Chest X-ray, PA view. Patient: 34 years old, sex F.
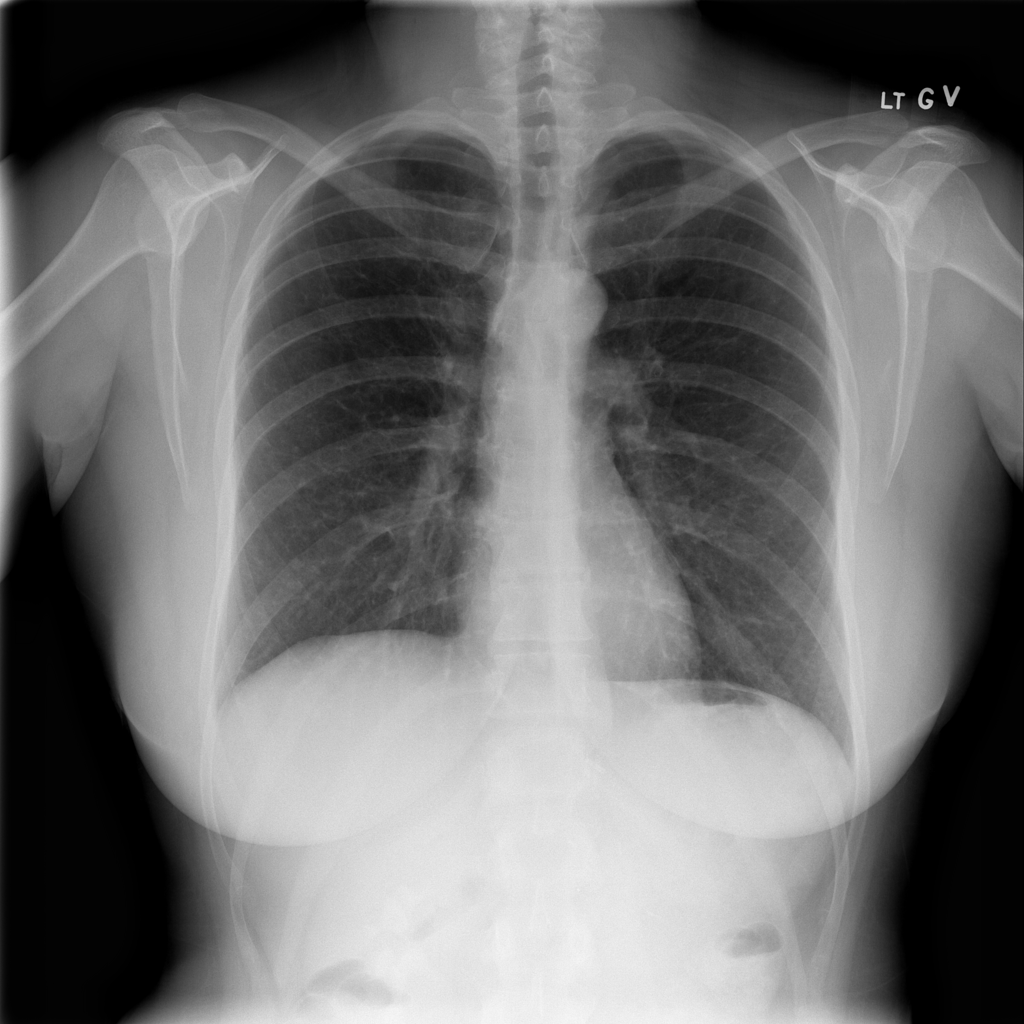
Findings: No Finding